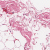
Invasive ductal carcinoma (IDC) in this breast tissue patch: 0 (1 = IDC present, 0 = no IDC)